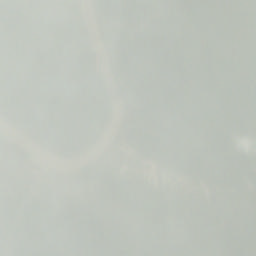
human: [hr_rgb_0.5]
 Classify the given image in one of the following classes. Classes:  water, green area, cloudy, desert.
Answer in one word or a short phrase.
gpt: cloudy